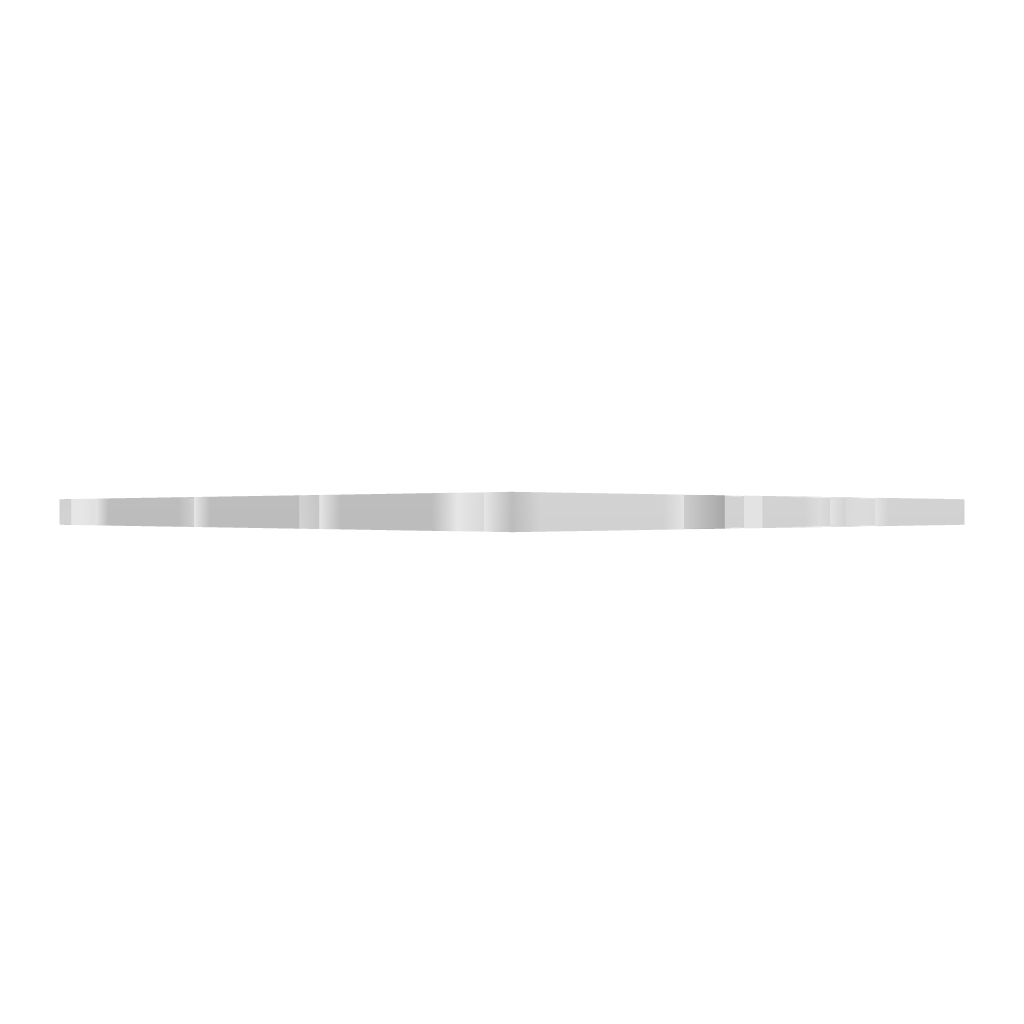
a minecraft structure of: Large Igloo bad low quality